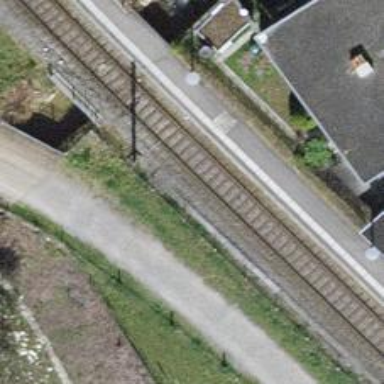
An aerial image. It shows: Railway stop with public transport stop position.